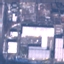
Label: Industrial